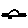
Label: car